Question: I'm having trouble decoding an image when I import it from another file.
I have four .py files to make two buttons.
In the first, on line 21, the button works and brings the image, in the second, on line 28, which is imported from another file, it appears as a button but without an image. How can I resolve this?
lab.py
'''
import tkinter as tk
import base64
from imagens import *
from cores import *
from widgets import *
class Janela(Images):
def __init__(self) -> None:
self.images_base64()
self.tamJanela()
def tamJanela(self):
self.janela_doMenu = tk.Tk()
janela = self.janela_doMenu
# janela.state('zoomed')
janela.title('Disk Gas Goncalves')
janela.configure(background=preto_claro)
janela.geometry("%dx%d" % (janela.winfo_screenwidth(), janela.winfo_screenheight()))
# Here the code works ###############################################################
self.img_icoName = tk.PhotoImage(data=base64.b64decode(self.editUser))
self.rotulo_nome2 = tk.Button(master=janela, image=self.img_icoName, activebackground='#00FA9A', bg='#4F4F4F',
highlightbackground='#4F4F4F', highlightcolor='#4F4F4F')
self.rotulo_nome2.grid(row=0, column=0)
# Here the code does not work #######################################################
# I'm importing from widgets.py #####################################################
Botoes(janela)
janela.minsize(1200, 640)
janela.mainloop()
Janela()
'''
widgets.py
'''
import tkinter as tk
import base64
from imagens import *
from cores import *
class Botoes(Images):
def __init__(self, local) -> None:
self.images_base64()
self.local = local
self.bt()
def bt(self):
self.img_icoName = tk.PhotoImage(data=base64.b64decode(self.editUser))
self.rotulo_nome2 = tk.Button(master=self.local, image=self.img_icoName, activebackground='#00FA9A', bg='#4F4F4F',
highlightbackground='#4F4F4F', highlightcolor='#4F4F4F')
self.rotulo_nome2.grid(row=1, column=0)
'''
cores.py
'''
preto_claro = '#4F4F4F'
verde_medio = '#00FA9A'
vermelho_salmao = '#FA8072'
azul_selecao = '#F0FFFF'
verde_limao = '#00FF00'
branco_gelo = '#EDEBE6'
'''
imagens.py
'''
import base64
class Images:
def images_base64(self):
self.addUser = 'iVBORw0KGgoAAAANSUhEUgAAADIAAAAyCAYAAAAeP4ixAAAABGdBTUEAALGPC/xhBQAAACBjSFJNAAB6JgAAgIQAAPoAAACA6AAAdTAAAOpgAAA6mAAAF3CculE8AAAABmJLR0QA/wD/AP+gvaeTAAAACXBIWXMAAFiVAABYlQHZbTfTAAAAB3RJTUUH5gkWFg4SATq7CQAADcJJREFUaN7NmXtwXNV9x7/n3Pe9e+++Vyut5LUkyy/AWECJE0MShwTjOAEPQ5hJoFBa7MGQaRNwOy1NO0070yGBkk4GGxqSQM1kajKTkAyQmpCEeMzAFEJiPDxs2ZKxHitptbva5717n6d/yJYtJCzJspv+NDvaPffec+/nfH+/c3+/cwiWaE/v3AJCCIIgAGNsxjFCKALGwFGCP3v8v5d6q3MaOZ+L/vPeLfB9BoBB4HkYYR03/es+8s2tl0mSJAmEENJs2s6Df7Oz+eOf/ALNpg1KKe56Yv//H5Cn7rkBjuNCUWR8e/eL5Kt3bWrXdf2qkKZeqShylyDwUQJCbccp1Gr1N8qV6v4Hn3y576Edmxkv8Lhj94t/fJCndm6B67hoa2vBSG6sPRGPfSWdStyaSiVWh8O6psgyeJ4DAYHruSiXa/7QcO7dweHcv+Vy4/siEcPhOA537vnFHw/kqXtugOt62PGDX2HvfVuv7ci0/lN3V/aTLakEL0rCma5OxwmZ+m03bRwf+KD0/tH+bx452r+nPZP2ps4DKCW48wLFDreQk57euQWu6+GqK9bhmq74dT0rOvesu2z11alUgnIcPee1vMAjFgkrvh/02rYzXCiUhu/be6B588dW4o5vfwOd5VH87HfH/29APnd5FuGQhqHh3JruruzudZeuvlzXQ2dGfx6jHAdD10KSKH4qGglv2trbGanVGgPvHXjdvGP3i+iaeAM/e3NpMPOCPL1zCwRKMZIbk7o6s99Yd9nqbdFoZMEQp00QBKSScTXdkuzUQ9p1ruumi6Xy6+/+8tmGHzD8fImq0PlOUBQFqqKgNZ1a355Jb0vEoouGAAFACAghkBUZncs7hDWrVtyWiEfvfO6Fl8/rFbBoENM0ceujP0XY0D/b0pJso9yCvPEsCIJ6rYFcbhyO406DtbW2CC0tyVs3f+aaDM9xePqeLRcXhDHgoZuv0nQ9dJUR0hY3eoSgWqnh+MggiqSKIycHUK3WABCIooB4LNqjaeoaVZEBf0kc4OclpQSapuqqqnQIorAwtyIEge8jP1HEaKWAtt4MUtkE8icnMPCHYazil0PRVIQ0VZVlaXkkEka9YV5cRSilEHheEXg+RCmdflAQAsYYguDUhzEEQQDbdlCYKOL94/0oBBV0XdOFls4kCCFo6WxBuDuCXD4PMAZB5Hme4xIbru5dmhwLUQRgABhjp6UgBJZpIV8owrSbCHCqGUAABp8E4HUB8ctTSLTHwYv8DBVblidx7IPjcB0XlFBCKOG1z30SeG5pb/t5QfyAwXbchuO4pcCfGvG+wQ+gZw0k02nwAgewKVTKUYiKCEmRQDk6BXC2KzIGUZVAJQrHdeH5vu/7QfWtx3548RVhAUO5Uqs1GuYJ23E+USxNQs8a6L6ya0qGWSHDTos4Z3+EEBCOwPcDmKZl2U37xNDw6JJB5o0RMIJ7t3+lWas13qhUa17TdRCKh075Ejsz6tOfhd3Y8zyUy9WResN8v7HEQF8QSMeGAC/sewuBXJ/IT0w4QeCfzgfP3whBo95AsToxZizzK3LSQ2tvcHFBmE+Q/lQx1rZWv90kNbVWM7FkEsYwXixAaUVvukvf1LZaX3KX87sWgMCHroXVTiMjozBZXLD7zGWEAJbVRNWtILk8YlDKdbYuzyw661k0CGMMvutVHNsZ0lMytJQAQpZ2VyIyxLs0EBpYnuueGBkYAjm/qnvhIGDAjV87UDZrjRfspukkVygQFLIkVcJtPEJxHrVy9bBt2a9bDXMp3S0QBMDL398CyzSfLY5N/MRq1D2yoKvmtqlYCFAczw/VypVHtuz81qDv+9i8Y2kLE/M+UkAIivkCBEHIlwvFXY1a/b+C4PxnGMYAz/VypXzhr6qTlef2P/G3IEueBhcAsmXHfsSScTi2jUgimQt8f7/dtOzzvaHvuXBd52itXPqNoio+x3PYvOOliw8CAJt3vAReENC0LDRN891aeXI88M8j7yYEZr2ORq3y+5HBE3UG4PrtF2atawFJ4xmY/f9xPSrlUt/kxPgrjWrlTj0aW1S1yAIfxfHRfL1aefGKjZt827IAALd9/+uggQCQqSwaOLO8w059p5SCMYZntj88Z9+LKvf+9MYViCaSXqNWLXI895lwLBGh/ALHghBM5sfZ4PEjeydywz+kHOf1kTiMjdeByjxEgUdPph2vv/euwBgLOZ4bsmxbrjTq9OeP7/E2XvdZOK6Ly77wcVx+40Ycfv61md0vBuSl721G4PsYHfqA61p96b3LelY/1NG9SuWFeQouQlApTqD/vcMHx4cH7xIkqf8Zsg6O40ARJRwbGRQ6ki0rDVW7JqQoVymStIznOC1gzHNct9hoWu/XTOvVSqP+Zm/PymLf0CAkQYTju3jm7ocXD3IaBgAC3+/RI5H9Le3ZrnRHJzTdAKF0JhAhcB0bpfFR5Ab7Ucrn/2Vl7/p/7P+f1/A99OK69evx67cPrUoYkbtb4/FtLdFYNqxqgigI4CgFA4Pn+WjYTZSqlXKuWHwjP1n6Qb5SfiEWMsx8pYiEEcUz2x9enGvt2nMQJ3EN2ukhUN+MRVPx22RVjJXyo6hXK+A4DqKsgBAKx7aRHxnE2NAALKsCSRFg1c1XUtd+7cBTbw/hvfE8ZzrOF7ta2757aWf3Ld1tbbGobnCyKILnOHCUgqMcRJ6HpiiIG2E5FYl2y5J4PWMsUa7XD8d0o1asVfGxL22aP9gf2H3wrO0CAlFWkV6+Hifefp1PE0pCRghqKIBlWhg+cQSyooMXBFiNGkB8qIYKUTJg1hsIAsK1qvsI8F32F08/eGtPpv1bq5dlOzRZOVWDznZPBkyrHFIUrO7Ihg1V++o7Hwykhifyu+JGeEQVpXMrcv/ugwj8AILA45F7b8H6T9+U5ji6sd9c+yVPv+TLafFkbyQsipTjIMoSJEVEELjwAweyKkIzQuB4HoQQOM0mjtfXRNfdvK37ks//ydXZjLLr0s6urCrJswA4wkHgBFBC59hzITBUjSiivLbetNSxyeIBEDhzxsiuPa+CEgLP83HXn1+LJ5880BWOaLfE4sa2WExfa4Q1QxZBtNyP0C4dhWaEcJZoICAzHoAFPsbyNorJO1EiaRwd+mWwpjNCw1poThUyoTa0h9pg+U30TR5D05v9/mWM4djIUP1Q//H7tn58495Zijyw51V0tMRQrlmoVU2lf6Dw5Y5s8pEVPZnbl3e2LEskw7KmSUSUJQRiAs7EO1B4G7zwEV7KApRLdZTkjeDbP42xylFocpmko9E5E0UGhpSaRFpLgyMUY41xOIE7KzumlEKVZbFmmonf/P53v5oBsmvPq4iGNeSLVTSbTjzdGvv77p62f1ixMtMVjYYo96FVRiJF4XJxNPNHwbP61N4IPbO94Do2JksWivyVINmbYAcMg2Nvoj2pQzzH+ycqRRGTo3ADD6ONMbhzgACAyPFwfT9eqlX7ZvRGQDBZrsOynFi6NfbPPasy21vbEgLHkY98TdDEelhSFCNjr0CZOAaJmiBg8AIeFknAiW4ASW0AFWRUJwfBczYUMbrktH3qgQniRjhkqNrWaZD7HzsIz/dRmaxLHdmWr69Ymbm7LZMQCCHzZiHUyAKh22E2S2g0i0DgAYIOoiRAhdD0eTWzBFXip9MNYCqwOXpaaQYGTP8mIBA4AWIgTmfIjDF4gQeGqVlOlSRosnzFNAgLGJZ1pjAm8p9ftjy1sy0TFxecXjMAhAdRUyBqamb7Wd8dtwFFnOmeaa0FmVDbjDaJl6b+cyLWxlYjYGfKBttv4uhZEwDHcZBFMc0DwAOPHQShBMf7RtKdXa1/2d6RjHMcXXwdzc59KGA+ppddT42/zMsIS8bcShMKXQzNaGt64tS0DAZyKnIooWemmmxXGqPDhRtaM/ENqiYteTHgw0YAcFSA7wdntRFUnSpG6rkZA6FLOgxRhxd4KFhF+IE/3YnjO/ACbzr4p1zNt/jTI/OHN/tCq9Ys+2I8YcgXFuEMiSzqsJruDOkmzAIKZnGGSt2RThiiDidw0V85AdM1Z8xa7Kz1Ztf30bTtQfrA7oMQBB66oWYjkdAVsnzh1ThtupaAaQfwP1Qqsw//zVgunnX0rMEhqFsWqzet1ygAKKoERRZ7QoaS5LgLshM22xhgqDGA6Khb5gWp0xljmKhMlqqNxvM8AMRiOvKe3yEKvOr7wUVThBIBMb0LY6VD0BXtI2DI9KojwUfXGYQQVOp1jBQKB0r12kH+VCs8z7cGT+bfyefLmKnfBTRC4LgU46ZtREPlbCoaI7OSQgBVp4aRem4qsJk351vd9TwMjOZy45Olx7OplkmeEIJDbx1DNKb/+MTA6P6zZ5WLYRykoB4qdnCDlUdFQfhEJKTPShwnzAIKVvHUDsVsUD8IMDA60hgYyz16cnzst23xxFQ9EosbAFCVZbF6USkABHARC0Vzg+PH7ifAv6/NLt+QCEdAyIcy5jn8mxAC23EwMJqrHhk6+Z3RYvGJTCLpUUqXuOB6Hnb7k38Nx3WxLJVCrlS8pDUW/7vOdNuNmURSVyXpIycBz/dRqlWDE2OjRwbz498ZKxV/FNZCFs/xCHxvcaXuhbDDz7+G3m3XolSrQZOViZFC4ZVqo56brNWWNR0nxXGU8BwHekohy7ExNllC3/BQtW9oaN9gfvzBZ3/76xd7V/S4As8h8H3s3f4w/hdjSyoPRFIhbAAAACV0RVh0ZGF0ZTpjcmVhdGUAMjAyMi0wOS0yMlQyMjoxNDowMCswMDowMOZEiVcAAAAldEVYdGRhdGU6bW9kaWZ5ADIwMjItMDktMjJUMjI6MTQ6MDArMDA6MDCXGTHrAAAAAElFTkSuQmCC'
self.editUser = 'iVBORw0KGgoAAAANSUhEUgAAADIAAAAyCAYAAAAeP4ixAAAABGdBTUEAALGPC/xhBQAAACBjSFJNAAB6JgAAgIQAAPoAAACA6AAAdTAAAOpgAAA6mAAAF3CculE8AAAABmJLR0QA/wD/AP+gvaeTAAAACXBIWXMAAFiVAABYlQHZbTfTAAAAB3RJTUUH5gkWFhApZHBt8gAADaRJREFUaN7NmXtwVNd9x7/n3Nfu3ae0Wu1qtXpLICNhG/AjDrEhAQS4pHadGbedcRPHIAxx/ODRJs6jbrHjtHHrqRPjENu1HXDbqRvbk+IgwHVcB49pDY4BSwgJCb2FHvvevXf37t57T/8QUAN6rBB0+pu5M3tn73l8fr/fOfd7fpfgKthrm9dO/ofBAbyO+1/YfzWGmdbIXCZPCYFumuB5DrLVigK3C7fefCNswRK8/3YLxkJhpNMZMMZAKcX9P2/5/wPy2uY7QQiDYZhwOOw49lm7UBbwl9ps1nmSJFUKPF8IgMvl9DElrR6PRGKtpQG/mkikIAg8vrnr2kRnViCvbV6L8VAYvmIvBofOisFS/xc8hQX3ejwFywrczjJZlmVBEHgCEC2bzUUisdDw2bH9o2Pjz61bs+L4W3v3QxSEawKTN8hrm9cikUzB6ylEIpkK+H3ehyvKS78RDJaUuBwO8AJ3WXemaSIajeFU55ljPb392+rn1fz2ROspCIIA0zSvaqrlBbLnoTvx0cfHcPttN0FNZ6rKgiU/WVBf90eBkmKOchzA2DQjEKSSKRz7rP337R1d65tf2n3sjW0PQVFUUErBcTz+7Pm9cwbh8nnoD5fUoKzUj6SieCrKS39y4/UL/iQQ8FFC8guoKEmQrVa/YRiLjv/m38uUlKqNjoVGrFarSSnB20dO/9+A3LWkBi//cj9Z9eWbHmxsmP9osNSfV7vPmyxbid/nDXq9nmUWSWqilGRD4cgxQeCNu2+uw6+Pdl1bkFc3rYEoCmi4rry2tqbix/PrqgMcN2sOgBDwAg+7TYa3qNDFGG5RVLWzvq6mfTwUmTMInXl8gvp5tXC7nF8J+H31oijOehBdN6AqaTDTBBiDIAiorizz+IqL1h8+8mlBvik6JxDTZNjb8p7kdDiWFrhds6MgBLmcjq7eXrT1deFM/wByOR0Agyxb4S3yLHY6HPMtFmlqdXC1QAglcLudDrvNWitZxOl3qEsgVEVFZ08P+BIJDU0LYBZRdPf3wdANEErhdNrdVqtU53DY5wSRFwglBJIg2ERRLLhobRAy+QVA07IYHDyLjsFeOOcXoHpJFWSnjJrFVWBuDiNjIYAQSKIoCoLgq6+rnjMIP7NjCQghHCFkgoIApmEikVSgptMwDOPCc6ZpIp3VkDY0WLxW1C6phcNjBxgAxkB5DoH6EvR/1Ae/7gXHcYRSKlfftx6HPjpybUFMk0HXjXRO11PMZNBNA939/cgIOdg8NvAiBzBMCEOOg9tRiDKPA1a7BYTSi1ORMcguGUwEsloWpmkyZpqZwTd2X/uImKaJlKIm0un0QE7PLY7GEtCdDAtuuw6CKPyvNmC4+Ddjk64nylFQgUI3DGQympbN5gZPtJ4CuXIhPtHvTA8QAjz+9lE1mVKPp1IqUqoKT7AQgiRMTNQ8d136ewYzDBPxRDKsqulTiUQKeW4hVw7iqQN+9edfY0omeTwUDismM0D5GZvN6J1MJoNwNHI6Yyh9OjSULDLm1OWMqSU5GURnRC4gzlURNWy1ic45HMfOcQAIhSMwbKnqeV9yNlIIH+RymTn1OXNqgcDIkiK3z3mHxcvT8VBkTvlMyMT2PJ4IwV9XUC4Iwhcq51fMzTP5gACAaZgZxliioFSGKeXA8n0pTmE5IwfZz0Oy87ppmNHQaAhzVSkzgjDGEItEw2pSOQROR+A6BwQLwVxWpysgoKjSBjWpDGQz2n8nY/E8XToHEPBAoDxopBV1d2Qs9CmjWdAZV9Y0RgDeCqQSMS0eib2ajCfa9KwOpl9rEAPIahqamve3Rscjjyai8cNzSi0G5LRccvzs6N+qKeVnDrdLBwFWP3hgTiAz+nZ18wEceHE19u9aheLS4KFkLLY7l83enE/bycw0DBiG3p6IRnbaXe4YLwgwcvmF46PlywE64fvzziSETMiffDpYvfEAKMchGYshq6VPKsl4LG8V/HkjBFomjXQqeVJJxOLMNGFkc2hqnrmqsu9r96I8FQOjFLdt3IjE6KglNjQkeoLBCXmU/yQALZOGkky2xUJjn2bSKma91TCGWHhcTSVi7zbc9EWNEoqmjTOn1NNP/B3WvvkG3lm6FrZYxP3Jnj0PBhcufKXshht+ER8buyenaZa8z6yv7+3GfetqsPCmW9NnB3qZxWptcroLxbxPd4RASSXQ33nqvdDI8LO5rKYwBrz+Tve0zb77zEv4q+8/jB88/QJGJNkrO51PzispftxXVbnIVVx8IycIX8lpmjKrw/d9X61BeHQESjLeYxpmsUW2LbY5nDNH9VxK9XW2nxkd7PuO2+NtS6tJrNn07rTNnnr2Gdy67dvYbS9BQtU8wWDpk9K8+mZB4MUATyBKEiSbzZZJJhtmBfL6O93YcG8DKM9n06nUoJpKrON5wSXbHKCTFSTORUtJxNHT0Yqz/T2vDp458xIvCIxyFK/vnToa77/8ZXz9Wy/in//eDSWTKQqUlu+4fmHjhnkLFghDjCIZjsDLcuAohRKJyLN+DWW17HmBkhJELhsLD6O7/TjGhweRy2oXToqMMaRiUQx0d6Cvuw2MaeB4LvGNp75nUo5i9caDU45x8KXVqFn/W+z86XeQTGlFPn/5UzcsbGyuLC8TLJKImoYGjNVfj1ZqRVpRoSnK7/PaQrftPARKKQzDwMEcRZV0HHX6L01BKEWBtwBaRkN4tBeR8WEUFJVAEEUkYxGkEmGIFgFujwtaJgM6OsZ27b8Bw8yPrc//ABPykeHZb9/+OYg1WLXhe/iPf1yL+XzYU1Z1y46YrfaBwkKPQCkFYwyiIKC2oRGnslmMf9Df7otGn+CnB/gQqkLAmAlR4vHJx91cdU3A18WWVKcl+ZY7zMMuQgisNhkW2YpMOoNoaACMMfACD7fXDZ6fGEJLM4ybtUvO9Kl3ZzWpK5lI9d2+vDF5srUfW372OxBKsEZ8Cqs2/CXefXkHMmrK4w3U7micH9iQJIrQ2nsctPpGOOy2iczIakjo5ulet3/7Xx88eGDKLWfb84egGyasVhGjI1GLp8h5s9Ml3+Vy25c5nbYqu0V3+KN7hEpPlAgWy+Xaa8LZ54whPJ5ED7fOjEmL0qmkEorHlWPxmLIvmVBb7vv68oF//ZcPMa9WRM3gE1CVlKe4pGxHVX1jc3FpmUAIwekhE63DAVTULAIhDMc/a+vo6up+7Efb1+/ftXnb5JXG7S98CMMw8fQjd+Ddwz2NgaDnh5VVJT+sqQ00lZV7A0Vel+xwuziDSISFT0C2chPn80mMEEBNKhjXqyHW3EXcngLRU+RyF3ld9U6nvFoQ+Ns/OdqtJxNqdyD7QVZS2y+DAACPk4AnSbSfiaFnYOx0b++ZLU9uXd+S4T1IuTyXg0xAGBgfi/GfdkXuKasofm5efdkflAa9dptNAv3chInVj0xGhxntgEUEKMefr7pgQjmYUBIpjKpe6BV/CiJ7ATYhK0SRh9Nl4wo9zqBkEVeajPj05NmzC/zxrVX1jRuLS8uFi95RhEDmFIT6WzvbuqNbdmx/ZV/GkgMRJPz48c0Xg2zbeQimYSIUivPlFb77q2tLnqmbH6xxumRM+uIjFMRZjbThgBoZgpGOw9A16Nks0oqGaNxEmDRAL78X1B6cNGKCwMFV4BBtgraoOPdfTQvr/cuLS8vFSyEyioLejrYOZaRtyzcfeqHlF4XtUFgRnv6Lb13I5AsQhmHiHx5Zhu++ePiPq2sDz9XUBXyiyOclq1gmDBY/DZIZATFzYIILzF4J4qgE4cWpzy8EYFoCfP+bqHaOwldaiskgejpaO4d6uh5duX7f/rd23g3CS7hn0xsXLUkAwGM//U9YZQu0THZxVXXJnvqGigUWi5C/Nvx8KWiy+5kgXKPwBaaGGO7pemzF+n0tLT9fCY7jL5P99Hw0KOUwPhqzeYpcj1RU+WYHcX7CbJr7qwGxawU4npv07MKfawOb3QqOo0tLAp51Lrf9ilR63kYAlomD638T1e6xySHUSyOxAhzPT6kIKDBRFu1o7xddbts9Xp/bQ+ncv1dMH4k4+P5foWaqSKgKek61dg5dmk7TyBq6feeH4DgO3mJ3wF1gX2q3Wa5pNEwtBf3UPyEg9MAfDE4N0dv12MoLEBxWP3hw2n6pIiqwWERYrVKd0ymXcfwVfFabRTTU/iOwx04gpyaRVpQpI7HygX0tLbtWTqTTDBAAQOWcDKdLhigJlVbZYqN06k8fc70MTQFGjqLC74FMBAx0nEQqEQcoPQ/RNdTTtWXlRemUX1GCJyBwOGVEIylHJJTIZLM6mXMFbtJoUCDaJtZiRHTYCkGoHTQRw3B3JzyBUowND3YPnuna2tTcsu832krwPJc3BHBu1+rrGUUup7/T3TXcdS5lrzIIQSatSlz/W48uXC5/ieMoTAbYbQ4kR9NoO3K0K5tVtjY3t+zd+/wKkDzWxKQgVqsEwzA6RUno5Lg5lvwmsYH2j3Hid//WIEqyX6ZePLDGAso0DI1Gh0fHo+9ntOTLgYKTH+zcuRKUUty5aXYQE666xra8aR0qPTnSMSp+3zCxg6Mk98V66+lFZdreeCLx65FQ/MSyW4Oqkk5BFHis3XRlhbprDrJ0xTpwBL6sQd5iQICAvWLo+pss2dWx/qt1hpHTYDACSoCH/+a9Kx7nfwAPPztG5sk4owAAACV0RVh0ZGF0ZTpjcmVhdGUAMjAyMi0wOS0yMlQyMjoxNjoxNyswMDowMOu8Z3oAAAAldEVYdGRhdGU6bW9kaWZ5ADIwMjItMDktMjJUMjI6MTY6MTcrMDA6MDCa4d/GAAAAGXRFWHRTb2Z0d2FyZQB3d3cuaW5rc2NhcGUub3Jnm+48GgAAAABJRU5ErkJggg=='
'''
I tried to create a button by importing the base64 image from another file.
There are two buttons in the application, one works and the image appears, the other does not work and the image does not appear. I would like to make the second one work.
All the code will generate this image. The bottom button that doesn't show the image is in the widgets.py file
I don't know why, but when I import it, it doesn't work.

Thank you in advance for your attention and I apologize if something was wrong or out of standard, my English is not very good.
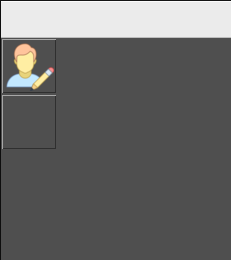
Answer: It is because there is no variable referencing the instance of 'Botoes()', so it will be garbage collected (so as the image inside it).
Just use a variable to store the instance of 'Botoes()':
'''
class Janela(Images):
def __init__(self) -> None:
self.images_base64()
self.tamJanela()
def tamJanela(self):
self.janela_doMenu = tk.Tk()
janela = self.janela_doMenu
# janela.state('zoomed')
janela.title('Disk Gas Goncalves')
janela.configure(background=preto_claro)
janela.geometry("%dx%d" % (janela.winfo_screenwidth(), janela.winfo_screenheight()))
# Here the code works ###############################################################
self.img_icoName = tk.PhotoImage(data=base64.b64decode(self.editUser))
self.rotulo_nome2 = tk.Button(master=janela, image=self.img_icoName, activebackground='#00FA9A', bg='#4F4F4F',
highlightbackground='#4F4F4F', highlightcolor='#4F4F4F')
self.rotulo_nome2.grid(row=0, column=0)
# need a variable to store the instance of Botoes
# to avoid garbage collection
botoes = Botoes(janela)
janela.minsize(1200, 640)
janela.mainloop()
'''
Result:
<URL>